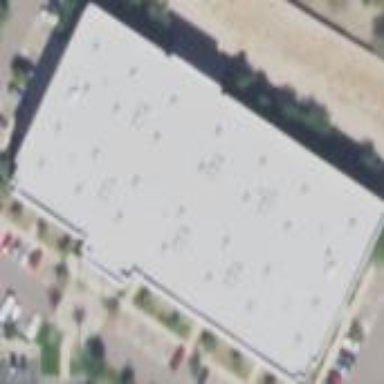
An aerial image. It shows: Building.